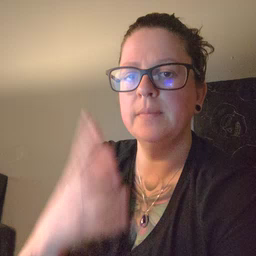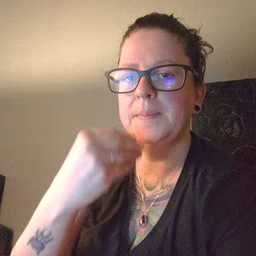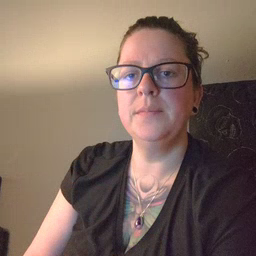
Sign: sleep